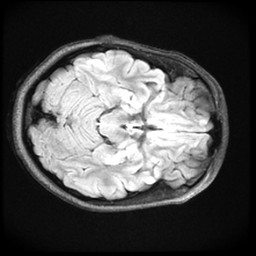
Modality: FLAIR
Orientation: axial
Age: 22
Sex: female
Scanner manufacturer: ge
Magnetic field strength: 3 T
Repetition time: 11 s
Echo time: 0.1497 s